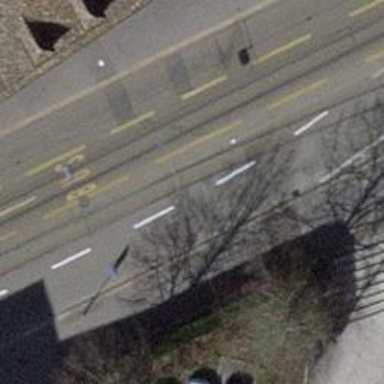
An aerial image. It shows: Road with traffic signals.